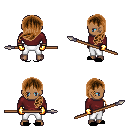
a pixel art fantasy rpg character, male body template, human, dark skin, maroon long-sleeve shirt, white pants, brown left-swept hairstyle, gold gloves, black slippers, spear, four views (front, back, left, right), 2x2 character sprite sheet, small pixel art, hard edges, no anti-aliasing